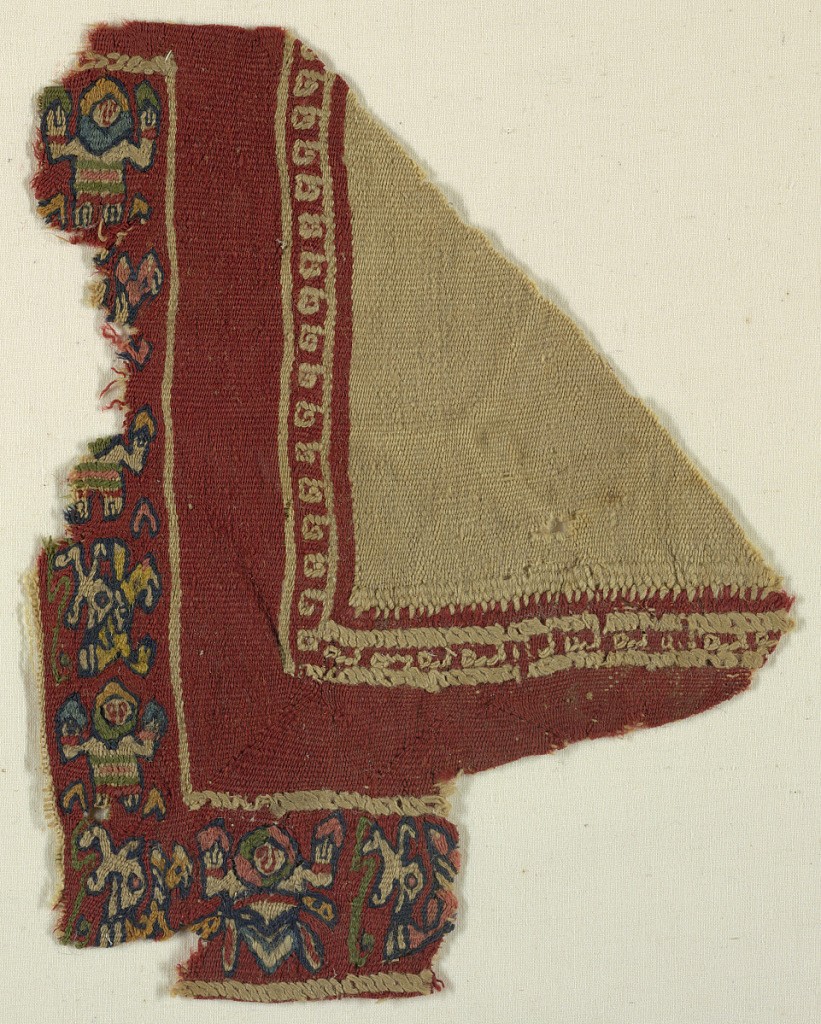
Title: Fragment
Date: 400–600
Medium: s-spun wool Technique: tapestry weave, embroidered
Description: Corner fragment of a textile with tapestry weave. Triangle of undyed linen with advancing key motif and thick red border.  At edge, stylized figures with raised arms. Bands of natural colored embroidery.